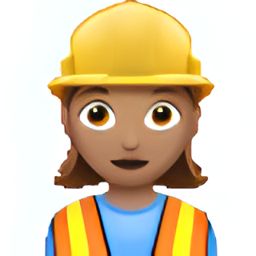
Name: female construction worker type 4
Emoji: 👷🏽‍♀️
Group: People & Body
Sub-group: person-role